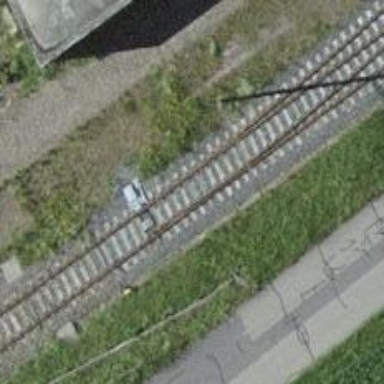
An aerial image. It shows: Railway switch.